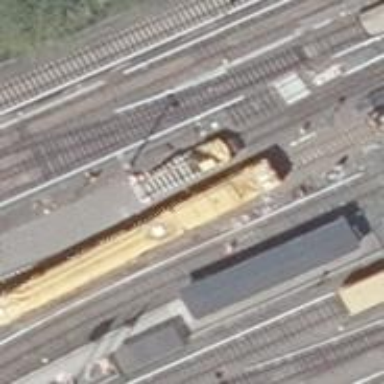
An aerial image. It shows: Railway switch.